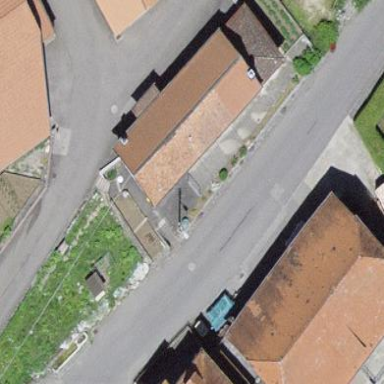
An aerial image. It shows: Residential building.